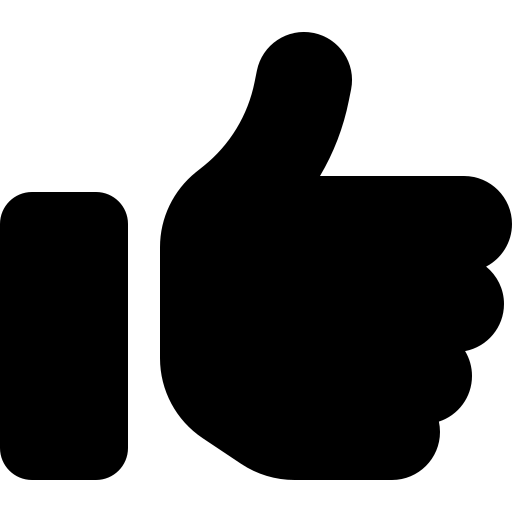
Tags: icon, FontAwesome, fa-icon, solid, thumbs, up